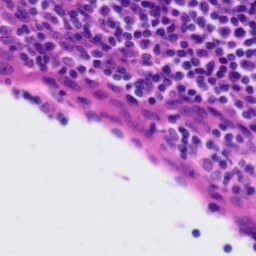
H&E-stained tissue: Tonsil